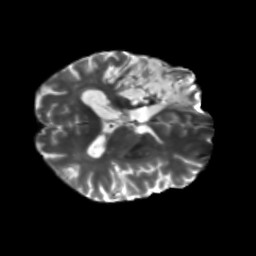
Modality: T2w
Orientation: axial
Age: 60
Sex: male
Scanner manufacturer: siemens
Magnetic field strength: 3 T
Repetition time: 5.47 s
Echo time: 0.0854 s